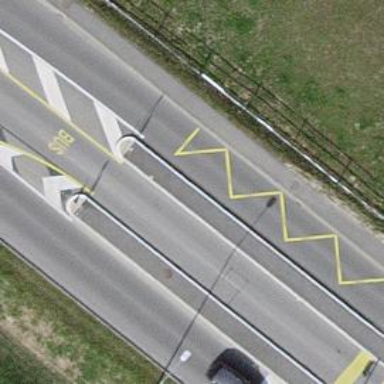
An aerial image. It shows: Bus stop with designated public transport stop position.